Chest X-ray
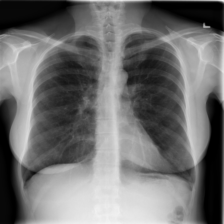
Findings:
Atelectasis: negative
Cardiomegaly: negative
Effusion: negative
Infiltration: negative
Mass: negative
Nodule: negative
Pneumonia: negative
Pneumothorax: positive
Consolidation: negative
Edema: negative
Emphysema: negative
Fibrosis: negative
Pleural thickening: negative
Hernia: negative